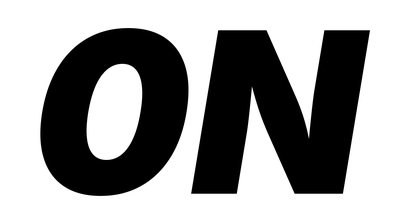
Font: Inter-Italic_Black_Italic